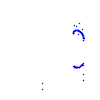
Particle: pion